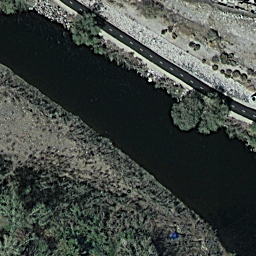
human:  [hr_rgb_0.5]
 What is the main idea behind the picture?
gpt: river